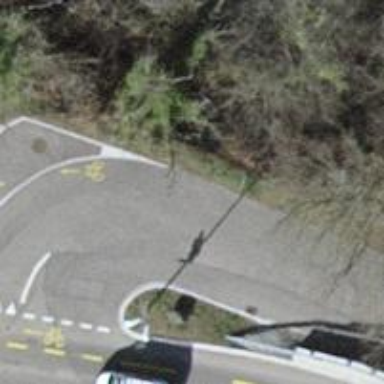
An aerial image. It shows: Unclassified road with asphalt surface. There is designated lane for cyclists.